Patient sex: F
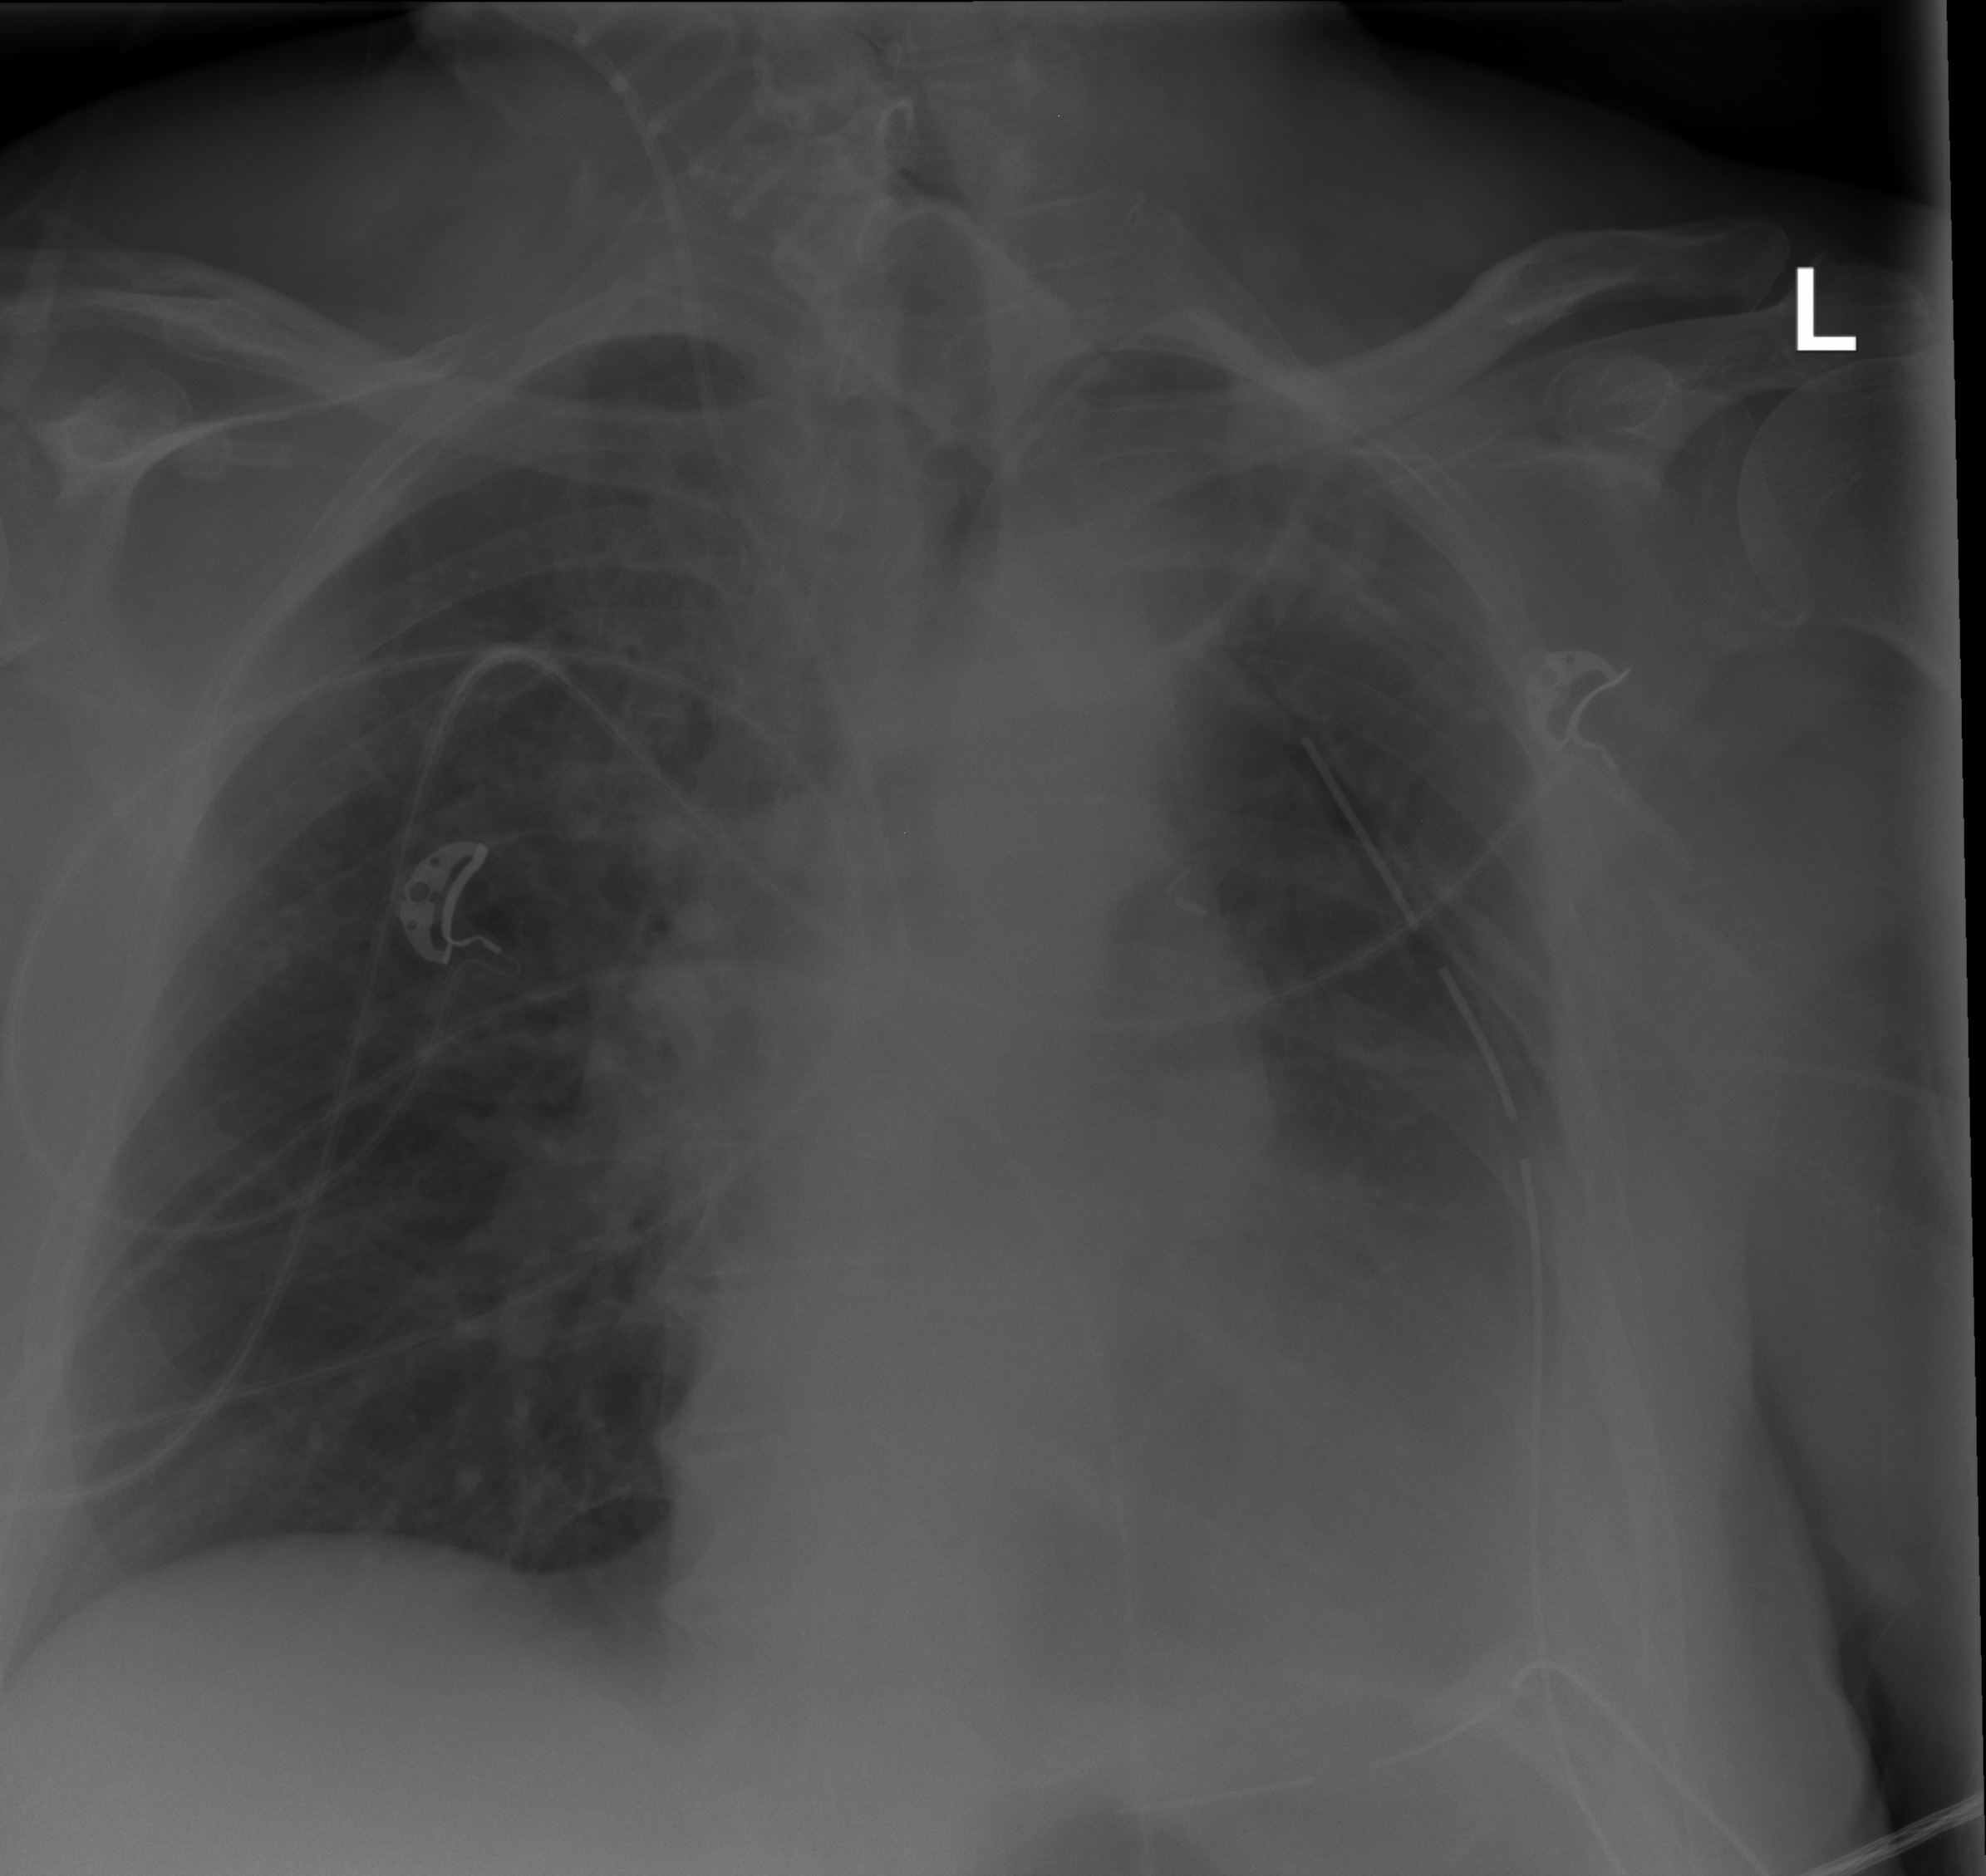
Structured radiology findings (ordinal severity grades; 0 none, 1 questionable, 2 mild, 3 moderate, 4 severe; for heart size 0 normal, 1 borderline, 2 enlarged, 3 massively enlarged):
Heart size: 2
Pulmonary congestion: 0
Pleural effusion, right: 0
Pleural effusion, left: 2
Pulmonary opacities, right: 0
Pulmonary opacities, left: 0
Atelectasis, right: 0
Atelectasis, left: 3